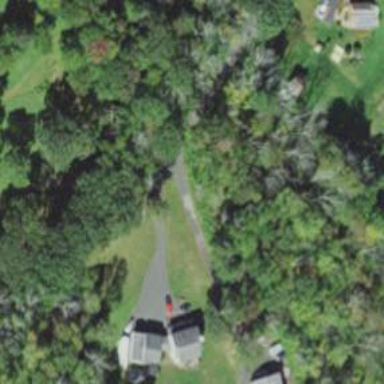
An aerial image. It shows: Residential driveway serving as service road.